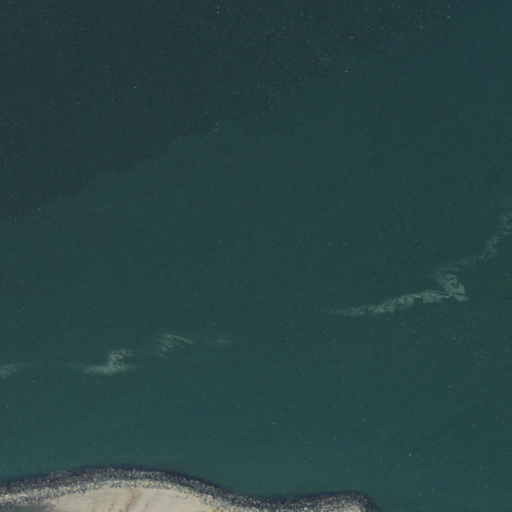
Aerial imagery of bar in California named Buhne Spit Shoal containing open water, herbaceous wetlands, and barren land